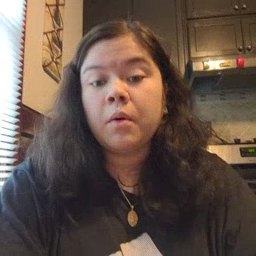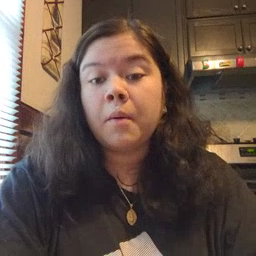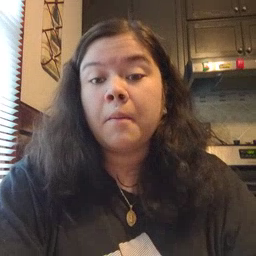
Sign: clown